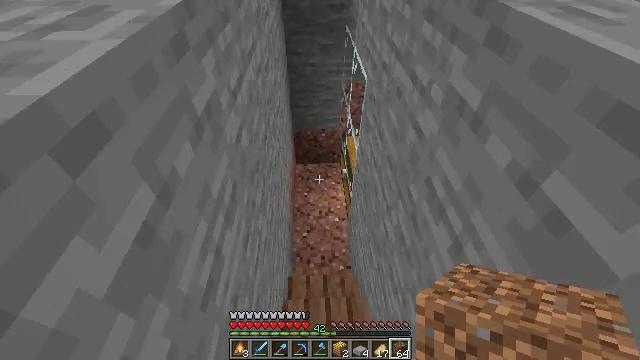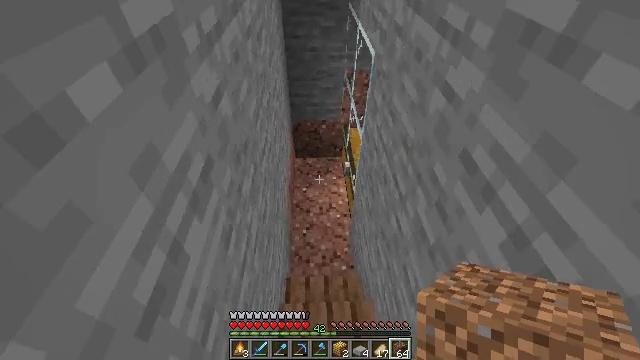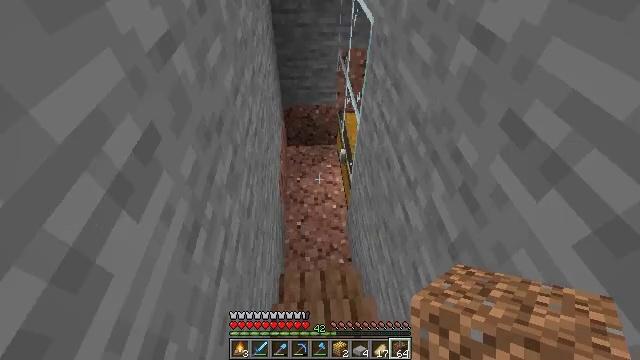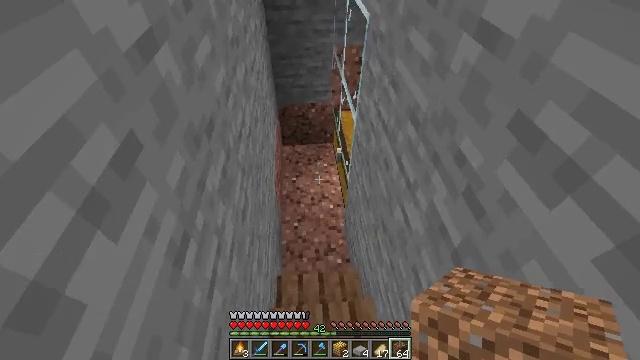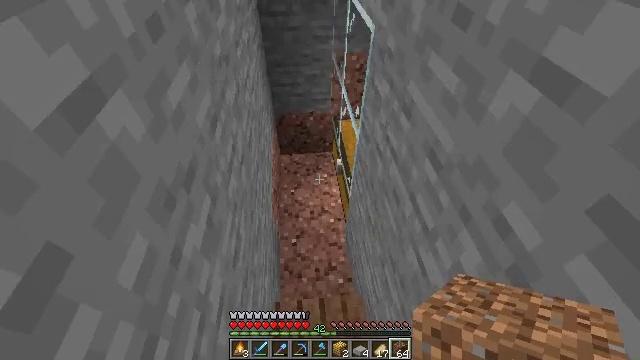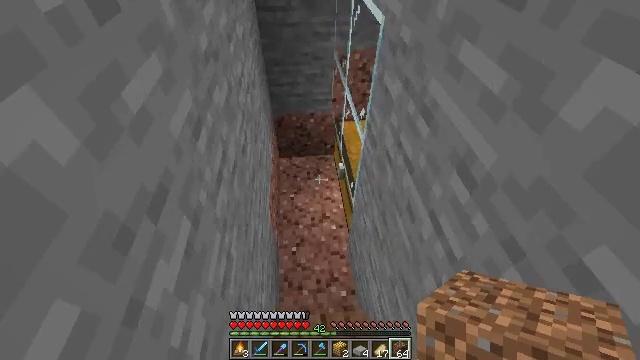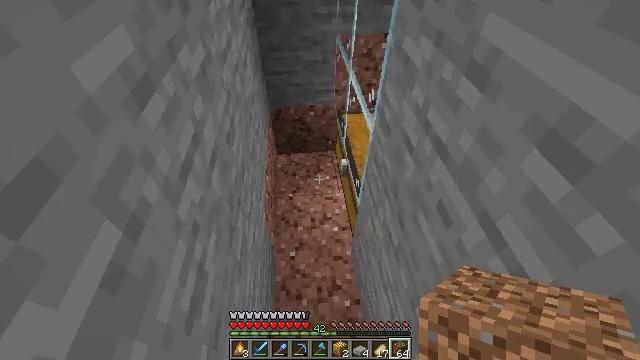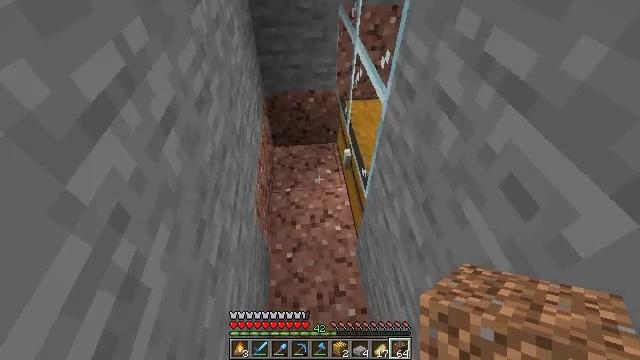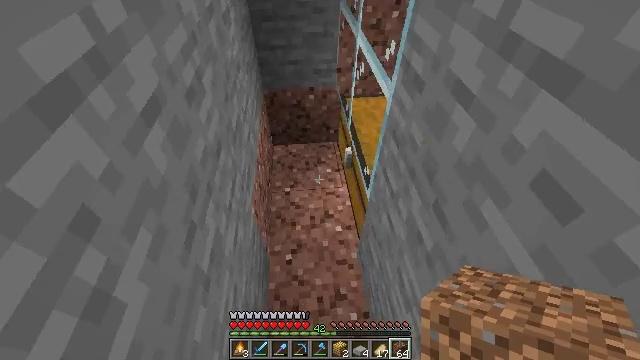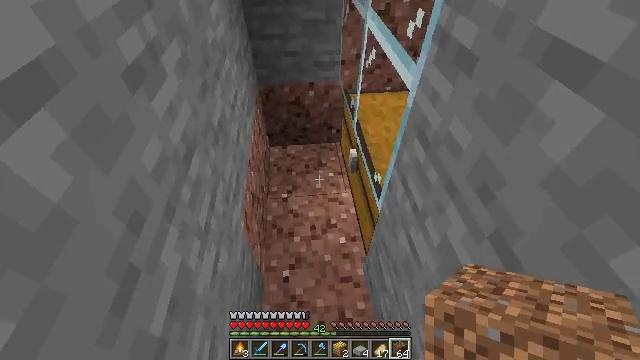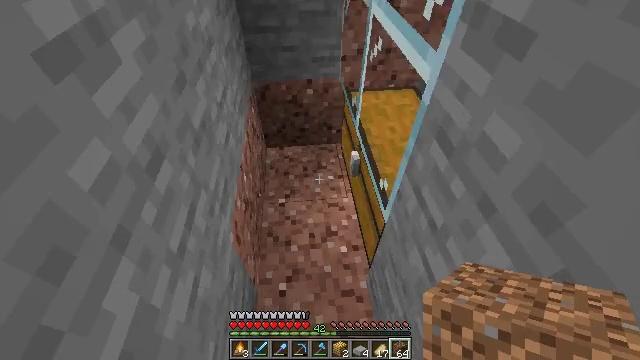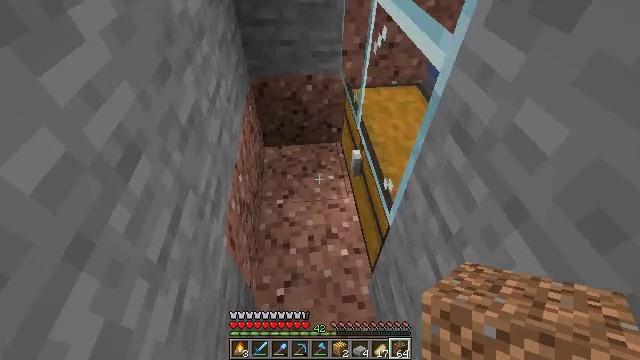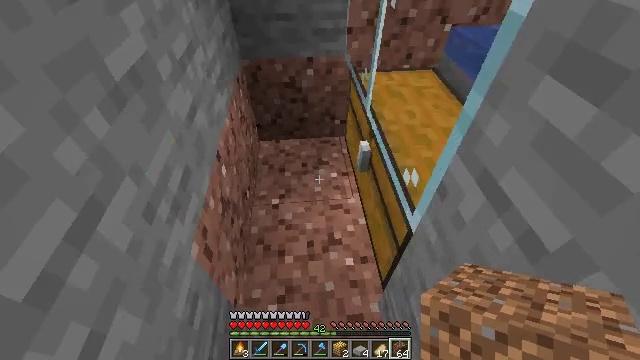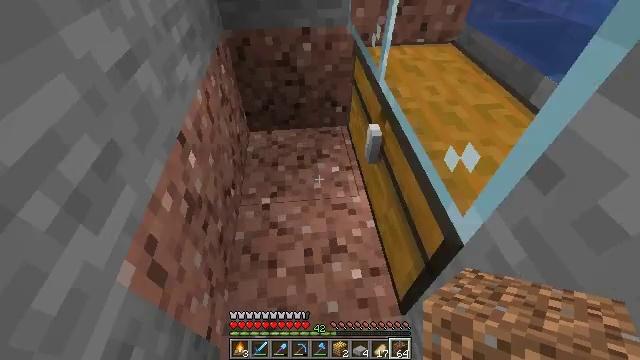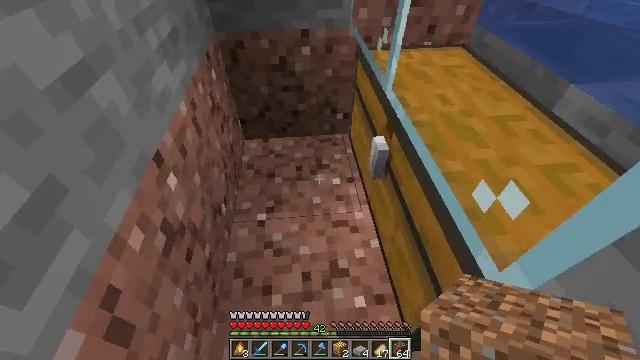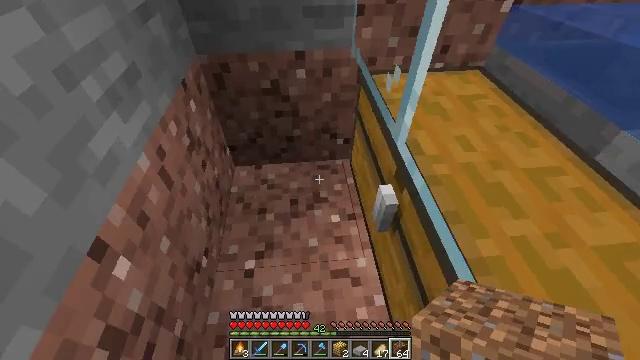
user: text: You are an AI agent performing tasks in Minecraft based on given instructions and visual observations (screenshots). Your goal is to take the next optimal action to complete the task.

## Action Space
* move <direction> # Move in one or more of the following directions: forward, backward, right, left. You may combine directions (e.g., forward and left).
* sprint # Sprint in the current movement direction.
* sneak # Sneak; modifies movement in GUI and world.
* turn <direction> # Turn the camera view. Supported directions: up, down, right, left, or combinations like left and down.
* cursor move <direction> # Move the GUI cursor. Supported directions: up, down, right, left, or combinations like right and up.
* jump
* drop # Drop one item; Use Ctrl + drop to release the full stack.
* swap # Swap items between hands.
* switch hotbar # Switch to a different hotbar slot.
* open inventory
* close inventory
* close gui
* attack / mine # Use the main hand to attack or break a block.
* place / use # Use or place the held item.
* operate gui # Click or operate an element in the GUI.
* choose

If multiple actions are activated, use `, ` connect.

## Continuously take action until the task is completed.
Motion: motion action
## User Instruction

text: Remove some dried kelp from the inventory.
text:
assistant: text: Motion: move forward
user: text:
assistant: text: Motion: move forward, turn right and down
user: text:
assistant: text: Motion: move forward, turn right
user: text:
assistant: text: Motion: move forward
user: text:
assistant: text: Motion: move forward
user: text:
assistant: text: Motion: move forward
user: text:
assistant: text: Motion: move forward
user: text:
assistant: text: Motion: move forward
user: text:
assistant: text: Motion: move forward
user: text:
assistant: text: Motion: move forward
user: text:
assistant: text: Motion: move forward
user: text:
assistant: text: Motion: move forward
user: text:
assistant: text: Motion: move forward
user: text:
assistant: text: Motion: move forward
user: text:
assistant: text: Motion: move forward
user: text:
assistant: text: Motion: move forward
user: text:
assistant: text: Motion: move forward and move left
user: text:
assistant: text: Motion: move forward and move left, turn right
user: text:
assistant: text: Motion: move forward and move left, turn right
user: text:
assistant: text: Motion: move forward and move left, turn right
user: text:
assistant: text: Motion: move forward and move left, turn right and down
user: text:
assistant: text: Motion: move forward and move left, turn right
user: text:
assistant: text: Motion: move forward and move left, turn right and down
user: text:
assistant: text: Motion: move forward and move left, turn right and down
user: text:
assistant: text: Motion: move forward and move left, turn right and down
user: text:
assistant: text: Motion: move left, turn right and down
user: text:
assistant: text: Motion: turn right
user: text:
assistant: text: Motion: turn right
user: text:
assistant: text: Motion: turn right
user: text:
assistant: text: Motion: turn right